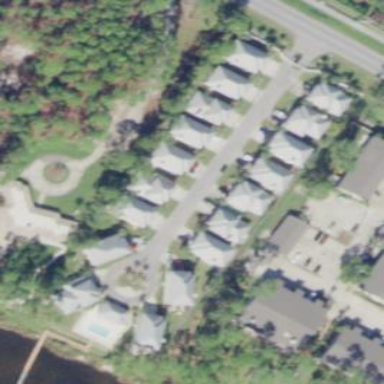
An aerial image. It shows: This residential area consists of single-family homes.